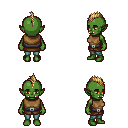
a pixel art fantasy rpg character, female body template, orc, green skin, leather chest armor, teal pants, blonde mohawk hairstyle, four views (front, back, left, right), 2x2 character sprite sheet, small pixel art, hard edges, no anti-aliasing